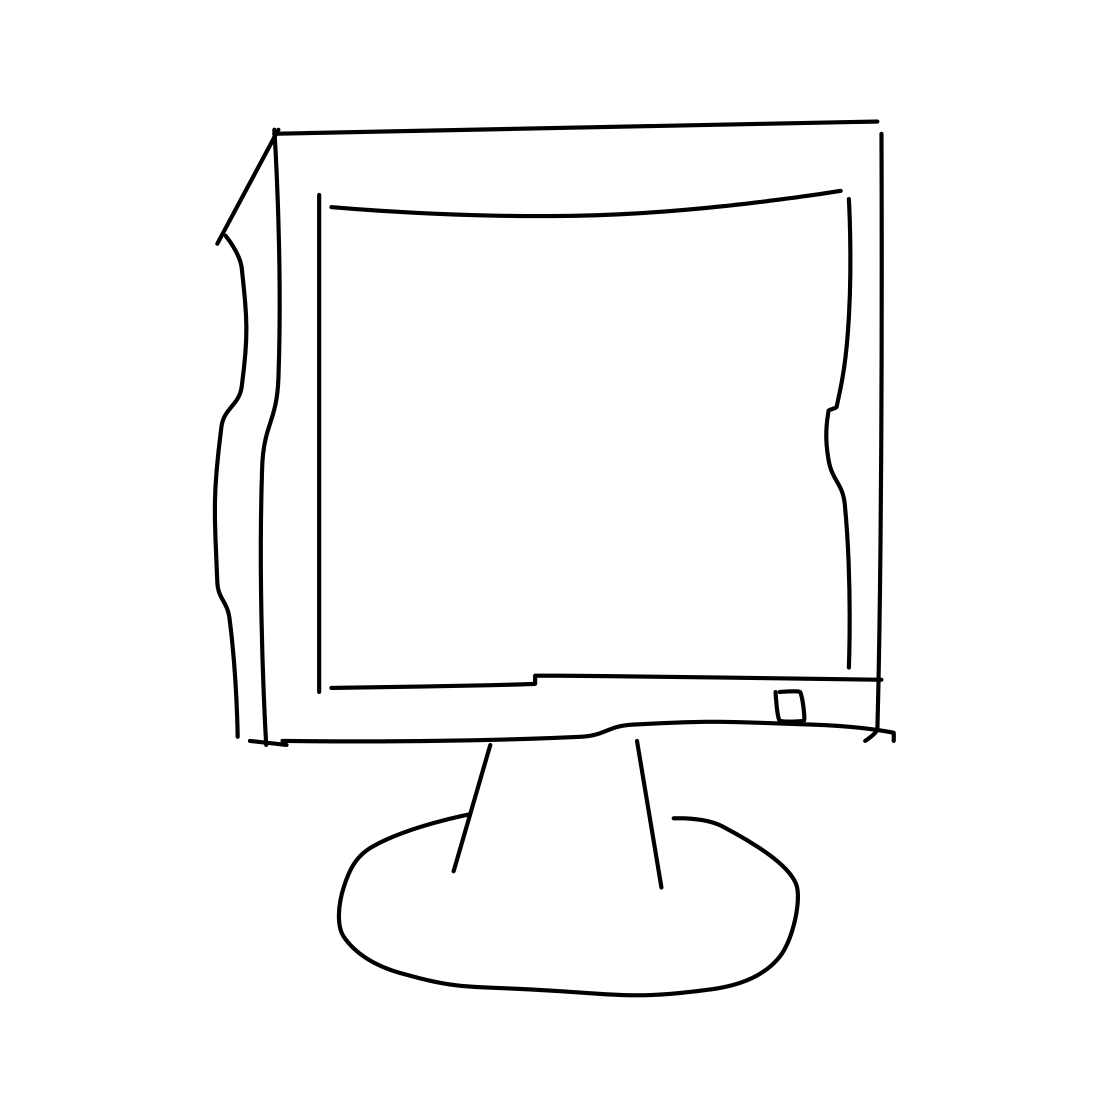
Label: computer monitor